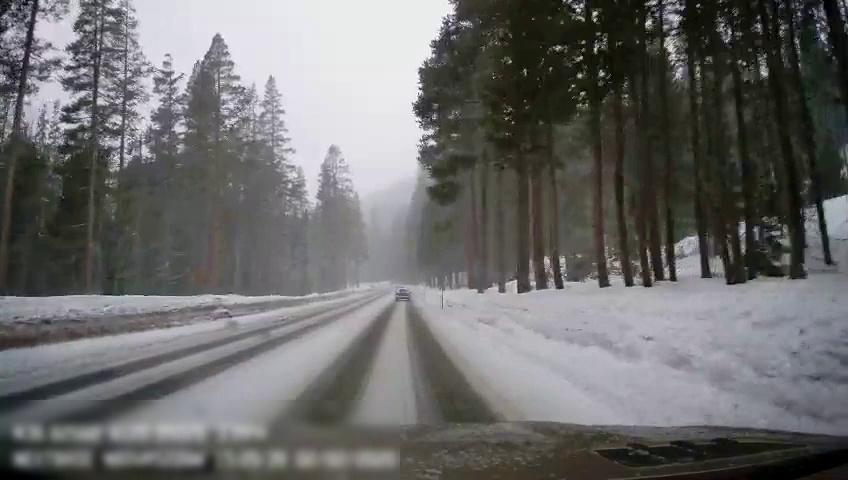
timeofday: Day
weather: Snowy
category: Drivable Space
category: Vehicles | SUV